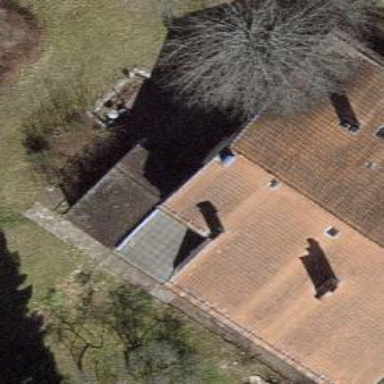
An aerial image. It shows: Building with ridge on the roof.